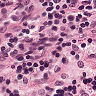
Metastatic tissue present: no